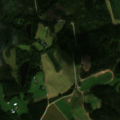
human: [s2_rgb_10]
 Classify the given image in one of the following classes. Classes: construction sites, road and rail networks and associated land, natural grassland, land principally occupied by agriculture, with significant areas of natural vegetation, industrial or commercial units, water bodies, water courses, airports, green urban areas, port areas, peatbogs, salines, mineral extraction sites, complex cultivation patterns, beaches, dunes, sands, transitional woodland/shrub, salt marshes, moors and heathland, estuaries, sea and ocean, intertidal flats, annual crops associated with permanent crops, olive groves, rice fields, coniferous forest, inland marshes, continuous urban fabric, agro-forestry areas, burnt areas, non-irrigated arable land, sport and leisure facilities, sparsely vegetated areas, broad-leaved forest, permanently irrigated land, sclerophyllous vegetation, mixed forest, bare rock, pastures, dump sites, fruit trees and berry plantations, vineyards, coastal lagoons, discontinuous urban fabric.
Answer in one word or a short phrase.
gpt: non-irrigated arable land, land principally occupied by agriculture, with significant areas of natural vegetation, broad-leaved forest, mixed forest, water bodies